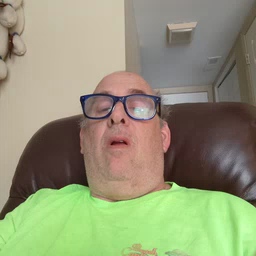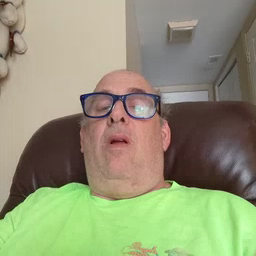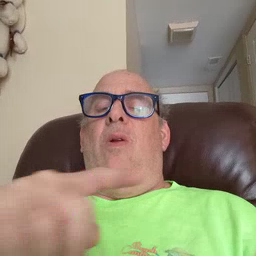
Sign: dryer